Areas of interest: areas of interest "Soccer Field"
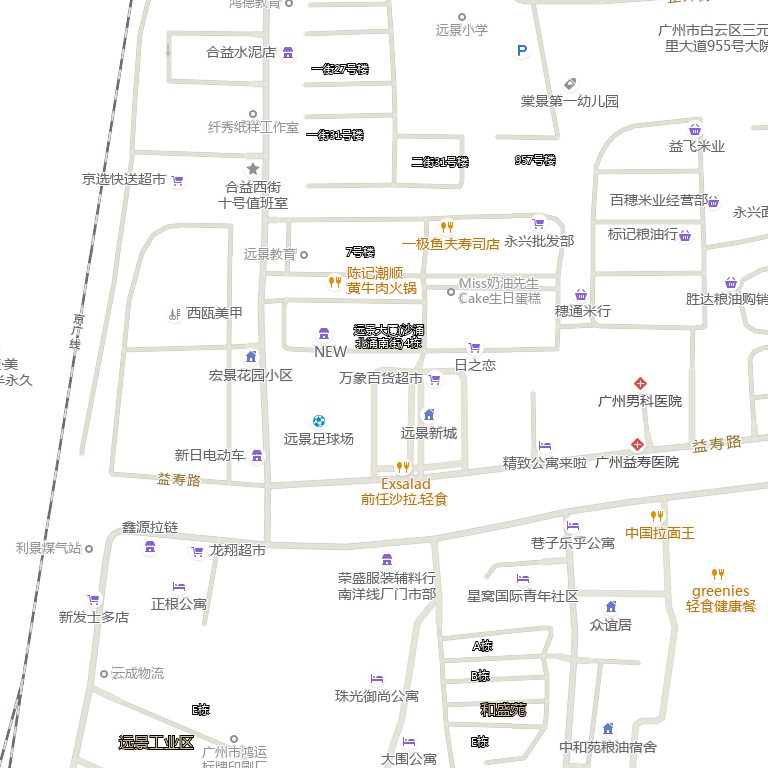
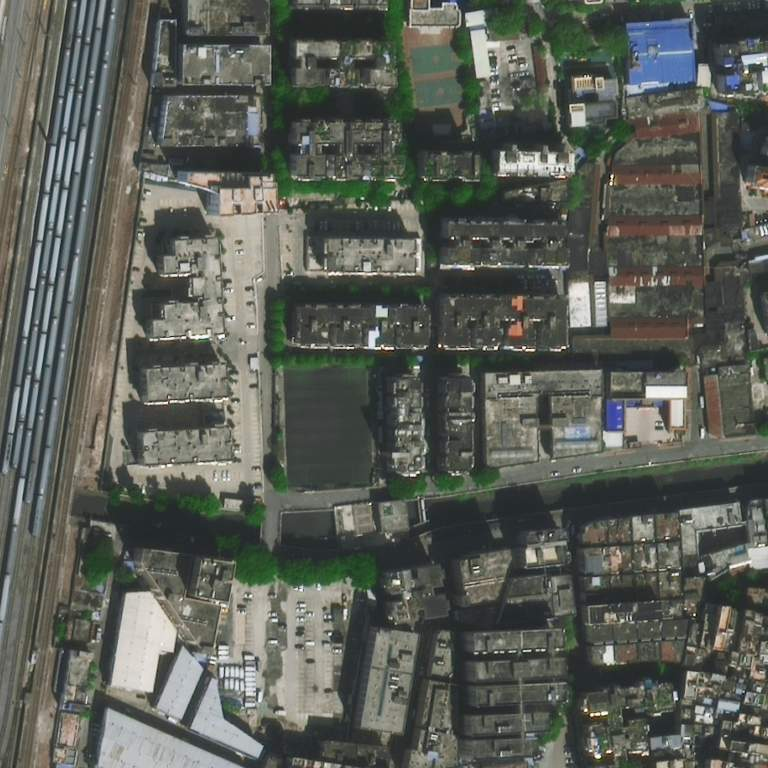